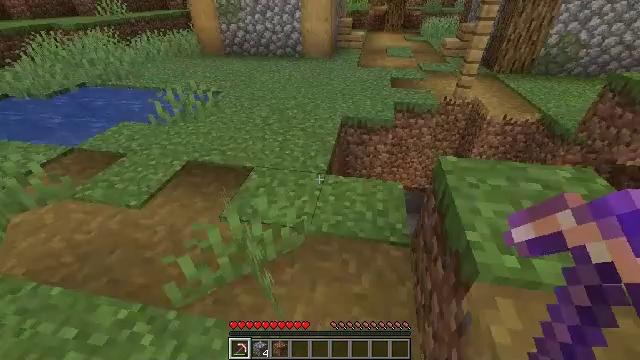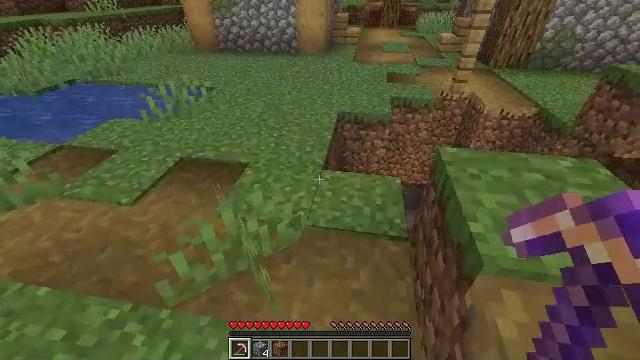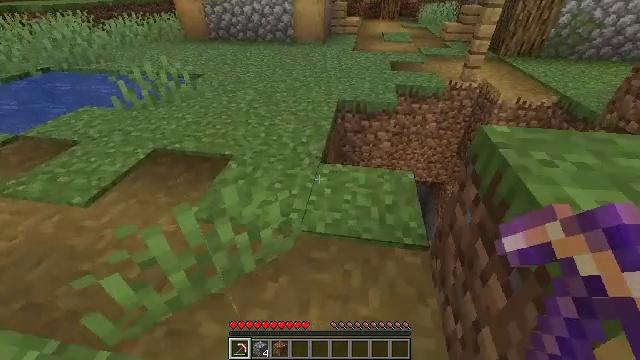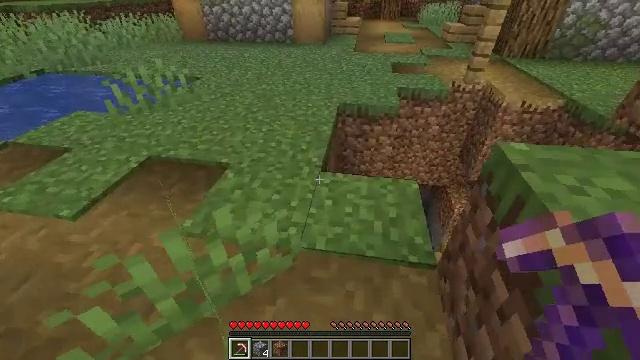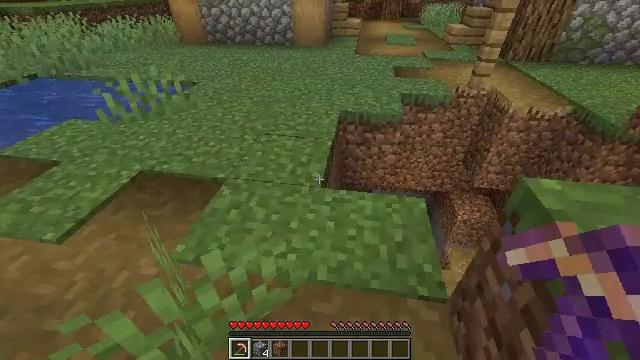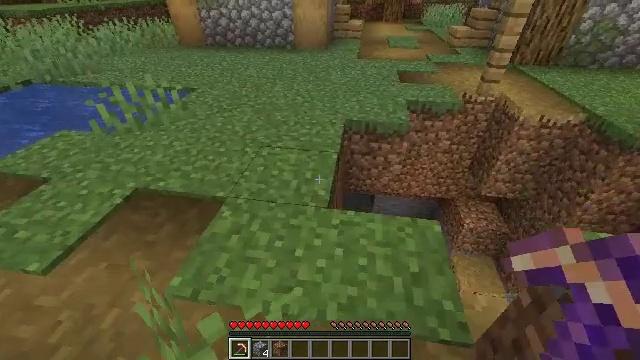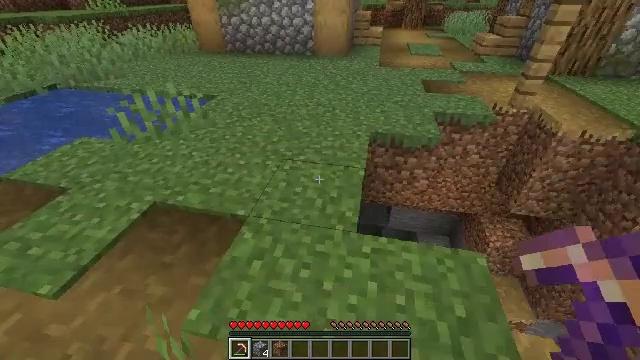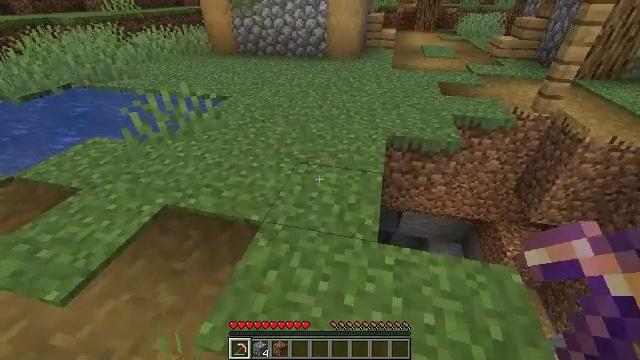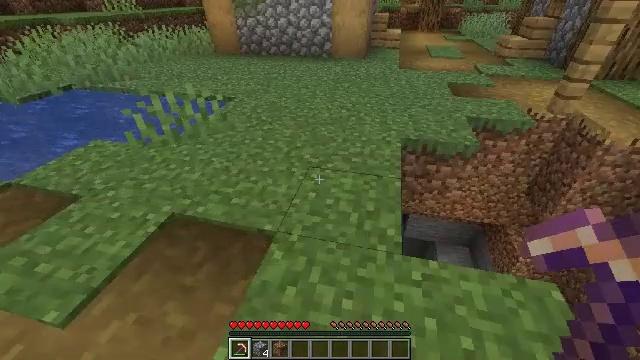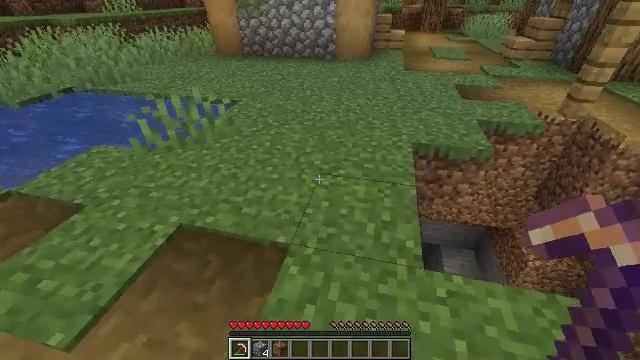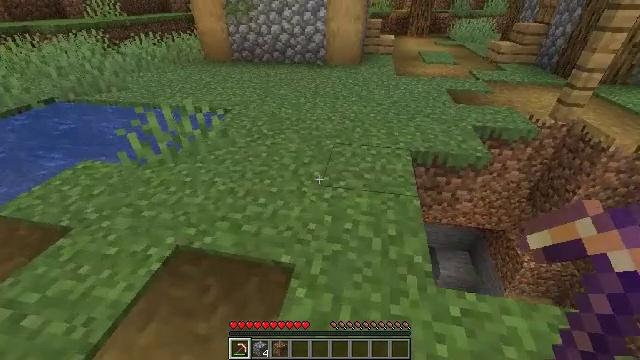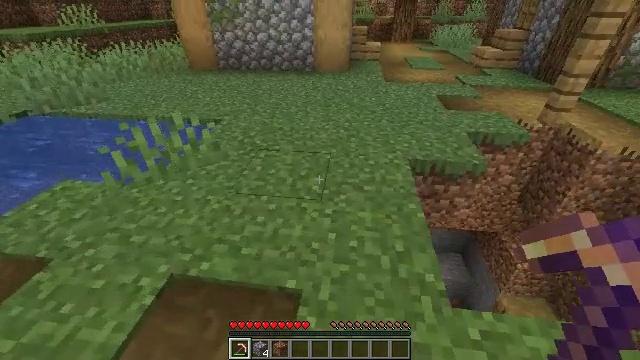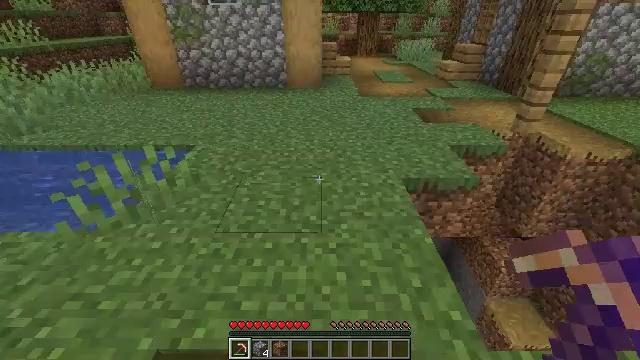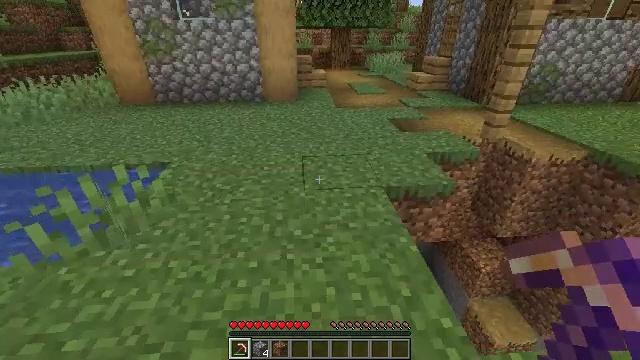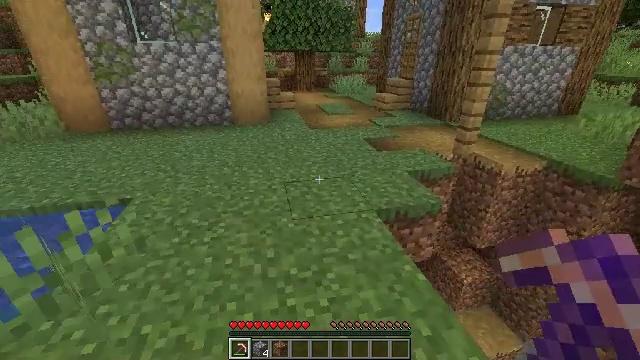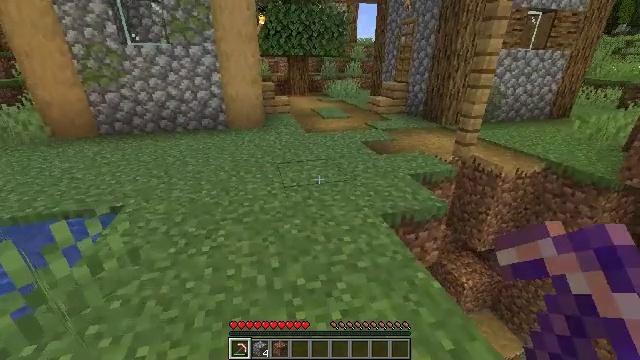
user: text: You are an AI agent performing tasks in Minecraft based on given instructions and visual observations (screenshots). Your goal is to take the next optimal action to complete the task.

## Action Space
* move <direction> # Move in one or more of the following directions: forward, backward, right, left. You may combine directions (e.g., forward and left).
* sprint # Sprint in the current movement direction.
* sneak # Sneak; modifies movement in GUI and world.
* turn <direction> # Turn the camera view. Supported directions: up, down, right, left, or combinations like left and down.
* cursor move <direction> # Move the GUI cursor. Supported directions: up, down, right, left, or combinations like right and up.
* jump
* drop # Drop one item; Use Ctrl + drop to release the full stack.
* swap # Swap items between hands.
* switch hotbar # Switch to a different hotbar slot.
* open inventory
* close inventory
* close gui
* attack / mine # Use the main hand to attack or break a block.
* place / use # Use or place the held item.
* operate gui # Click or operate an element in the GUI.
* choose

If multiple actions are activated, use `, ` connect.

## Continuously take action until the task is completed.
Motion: motion action
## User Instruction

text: Chop the stripped oak wood logs.
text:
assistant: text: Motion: move forward
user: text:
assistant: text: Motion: move forward
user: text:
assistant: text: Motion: move forward
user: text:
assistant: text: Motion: move forward
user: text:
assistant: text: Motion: move forward and move left
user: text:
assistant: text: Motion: move forward and move left, turn left
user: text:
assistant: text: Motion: move forward and move left, turn left
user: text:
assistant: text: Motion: move forward and move left
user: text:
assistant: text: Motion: move forward and move left
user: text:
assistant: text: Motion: move forward and move left, turn right
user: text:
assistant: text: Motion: move forward and move left, turn right and up
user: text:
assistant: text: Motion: move forward and move left, turn right and up
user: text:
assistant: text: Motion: move forward and move left, turn right and up
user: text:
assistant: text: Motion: move forward and move left, turn right and up
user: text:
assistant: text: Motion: move forward and move left, turn right
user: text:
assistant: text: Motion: move forward and move left, turn right
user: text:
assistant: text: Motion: move forward and move left, turn right and up
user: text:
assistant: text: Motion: move forward and move left, turn right and up
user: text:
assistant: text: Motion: move forward and move left, turn right and up
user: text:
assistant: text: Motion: move forward and move left, turn right and up
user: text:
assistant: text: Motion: move forward, turn right and up
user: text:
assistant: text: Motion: move forward, turn up
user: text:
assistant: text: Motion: move forward and move left, turn up
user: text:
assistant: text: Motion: move forward and move left
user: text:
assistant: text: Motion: move forward and move left, turn right and up
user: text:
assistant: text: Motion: move forward and move left, turn right and up
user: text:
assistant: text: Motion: move forward and move left, turn right and up
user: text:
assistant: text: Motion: move forward and move left, turn right and up
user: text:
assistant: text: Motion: move forward and move left, turn right and up
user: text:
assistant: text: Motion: move forward and move left, turn left and up